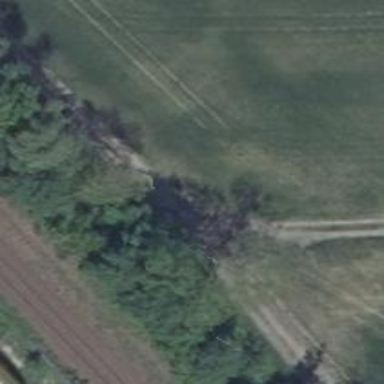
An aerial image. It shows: Dirt track with grade 3 tracktype.